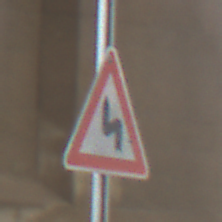
Verkehrszeichen: DoppelkurveZunaechstLinks
Umgebung: Roofed, Beach
Tageszeit: Midday
Wetter: Overcast
Licht: Natural
Jahreszeit: NotSpecified
Kontrast: LowContrast